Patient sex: M
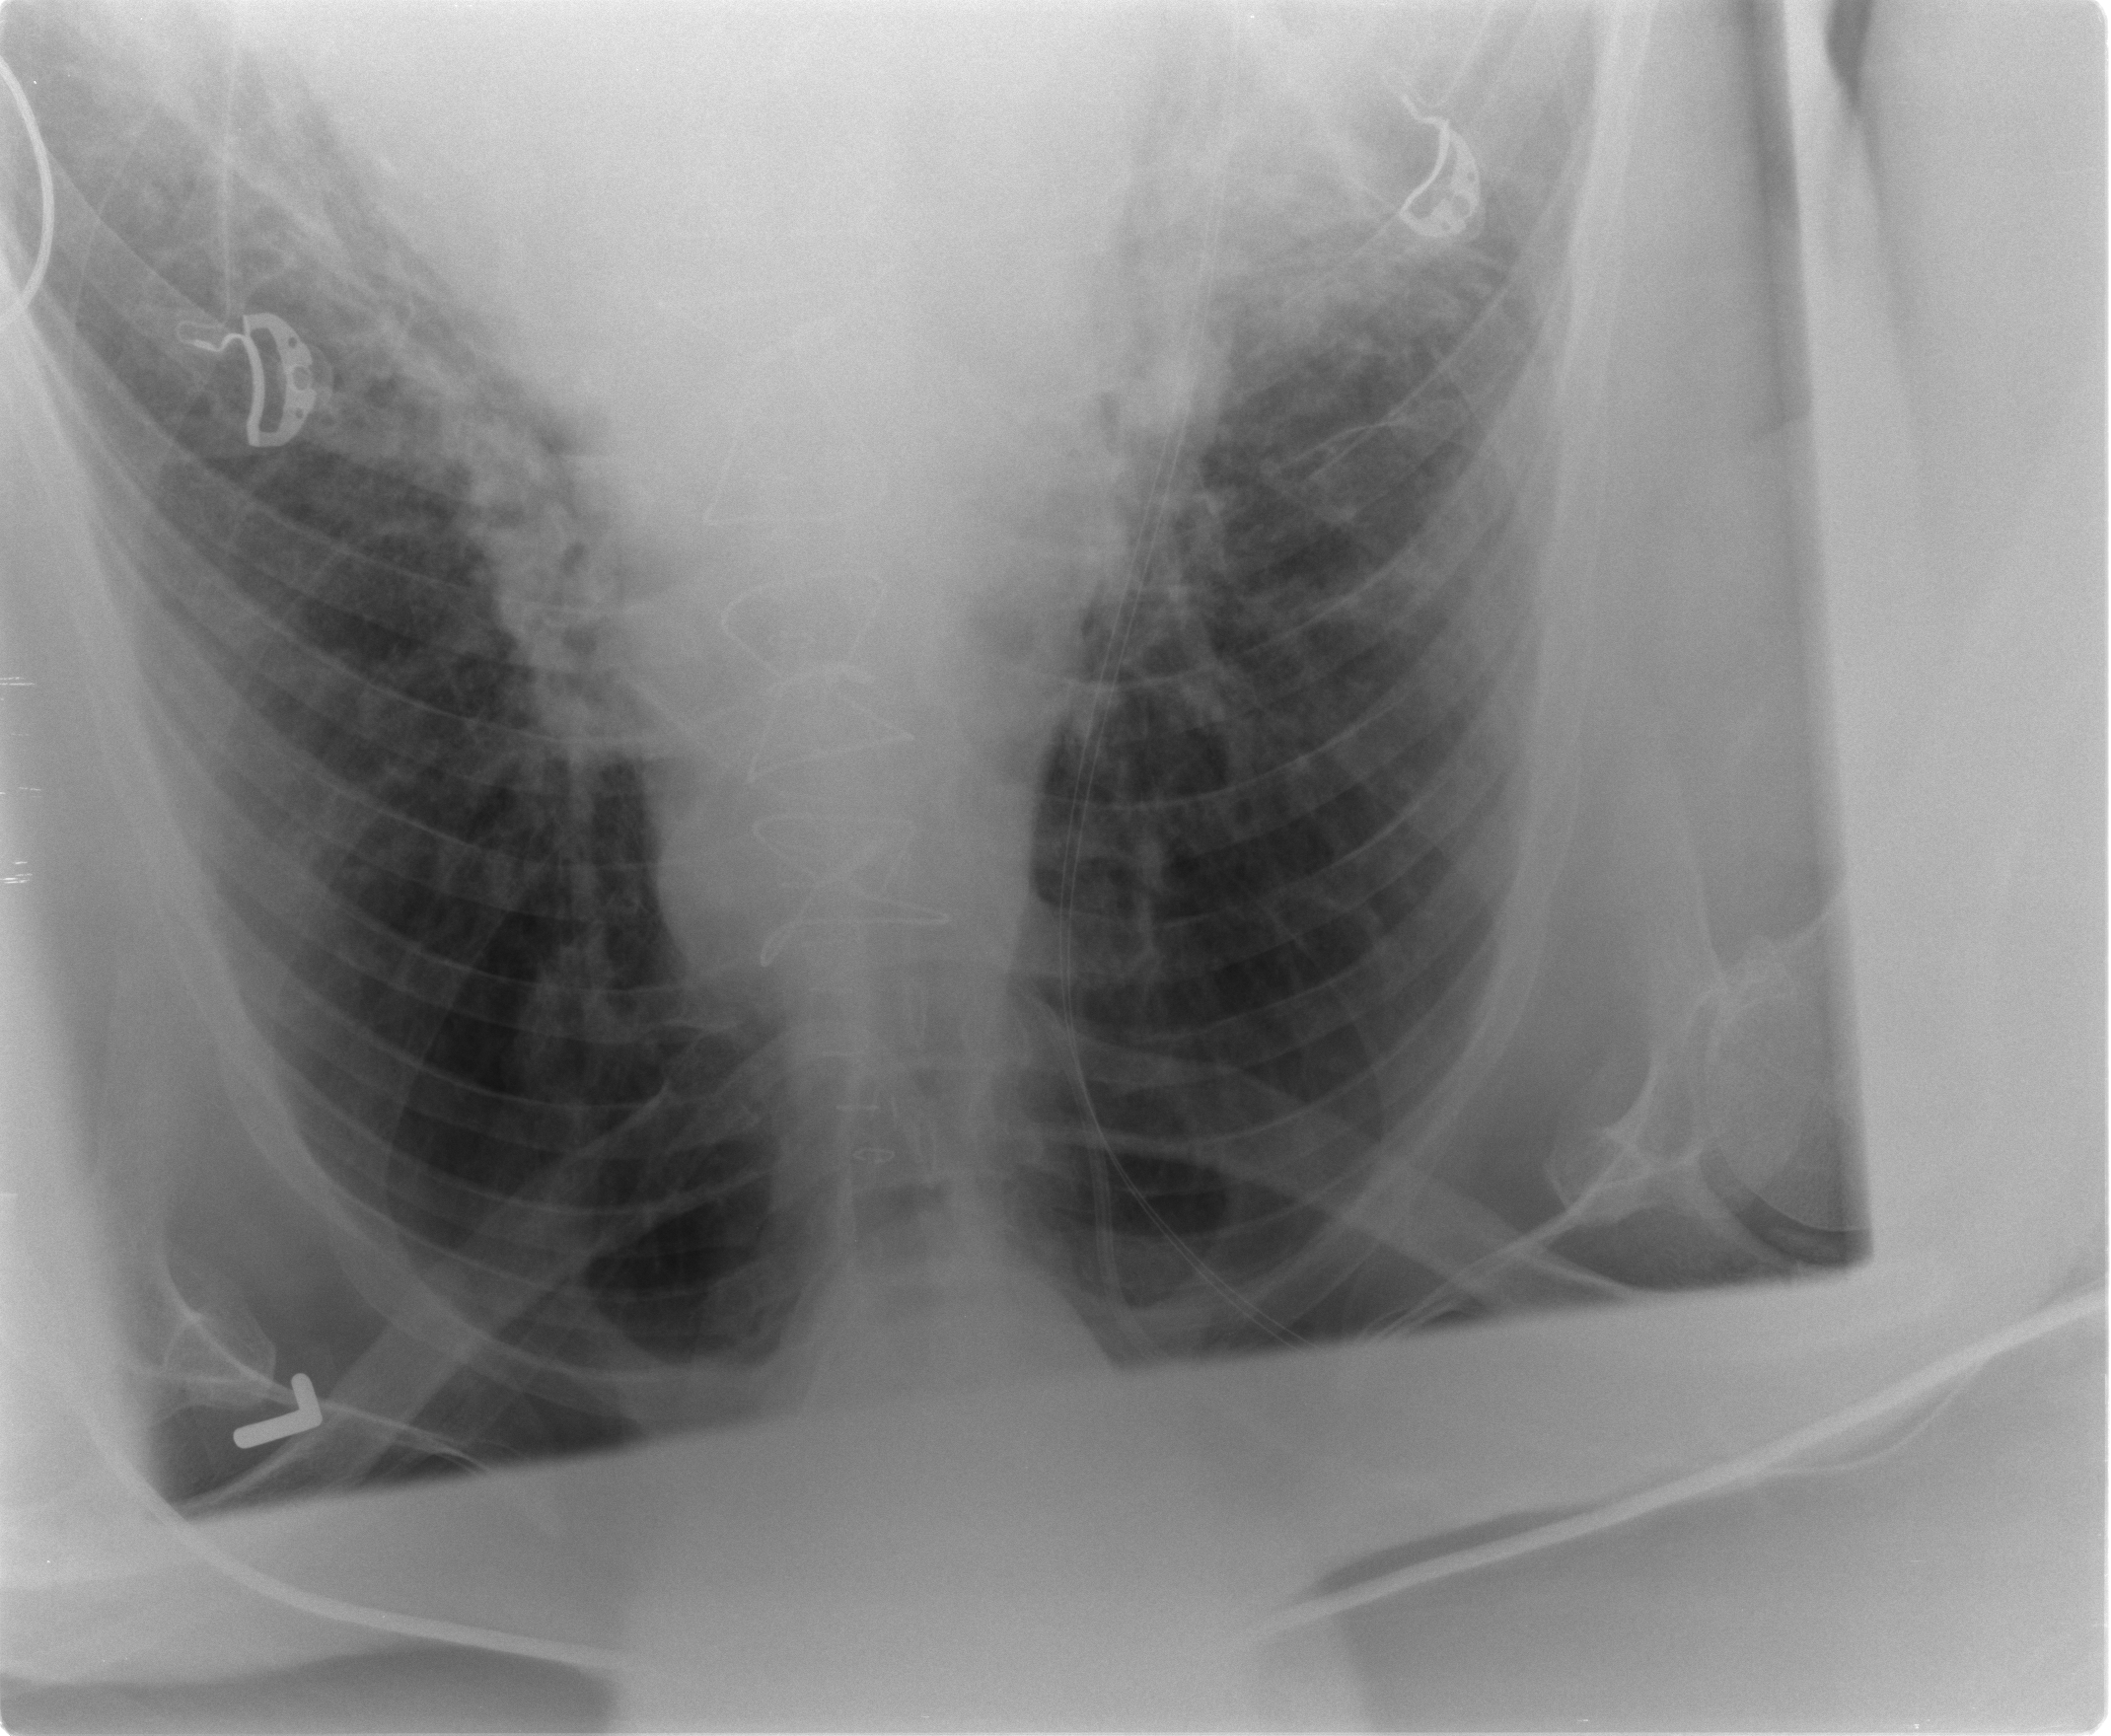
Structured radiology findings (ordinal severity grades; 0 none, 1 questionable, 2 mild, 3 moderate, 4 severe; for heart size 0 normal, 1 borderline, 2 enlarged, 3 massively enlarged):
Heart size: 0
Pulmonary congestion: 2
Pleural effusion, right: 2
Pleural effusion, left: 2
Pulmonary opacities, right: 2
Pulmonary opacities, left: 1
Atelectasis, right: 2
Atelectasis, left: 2